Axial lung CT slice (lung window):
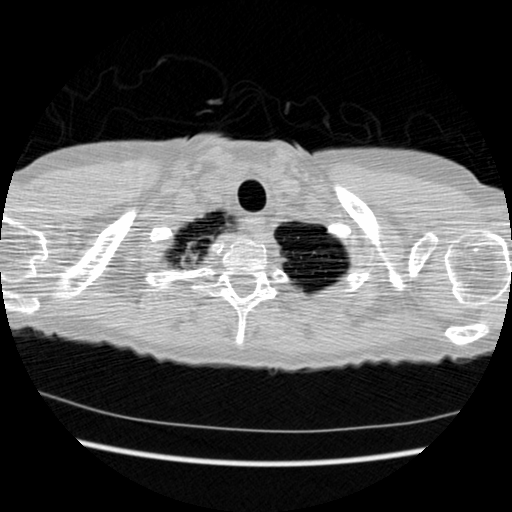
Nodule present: no